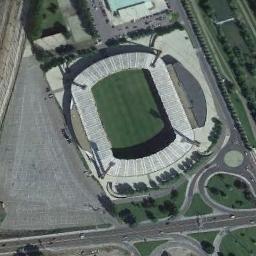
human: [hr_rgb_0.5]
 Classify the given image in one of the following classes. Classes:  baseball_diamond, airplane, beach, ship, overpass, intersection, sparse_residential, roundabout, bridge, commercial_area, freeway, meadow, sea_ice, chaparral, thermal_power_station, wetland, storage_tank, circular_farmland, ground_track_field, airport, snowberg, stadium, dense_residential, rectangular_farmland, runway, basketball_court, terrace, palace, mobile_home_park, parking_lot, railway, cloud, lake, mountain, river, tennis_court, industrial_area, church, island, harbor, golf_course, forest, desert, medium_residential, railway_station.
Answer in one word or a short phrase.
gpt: stadium